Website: walmart
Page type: store-pickup
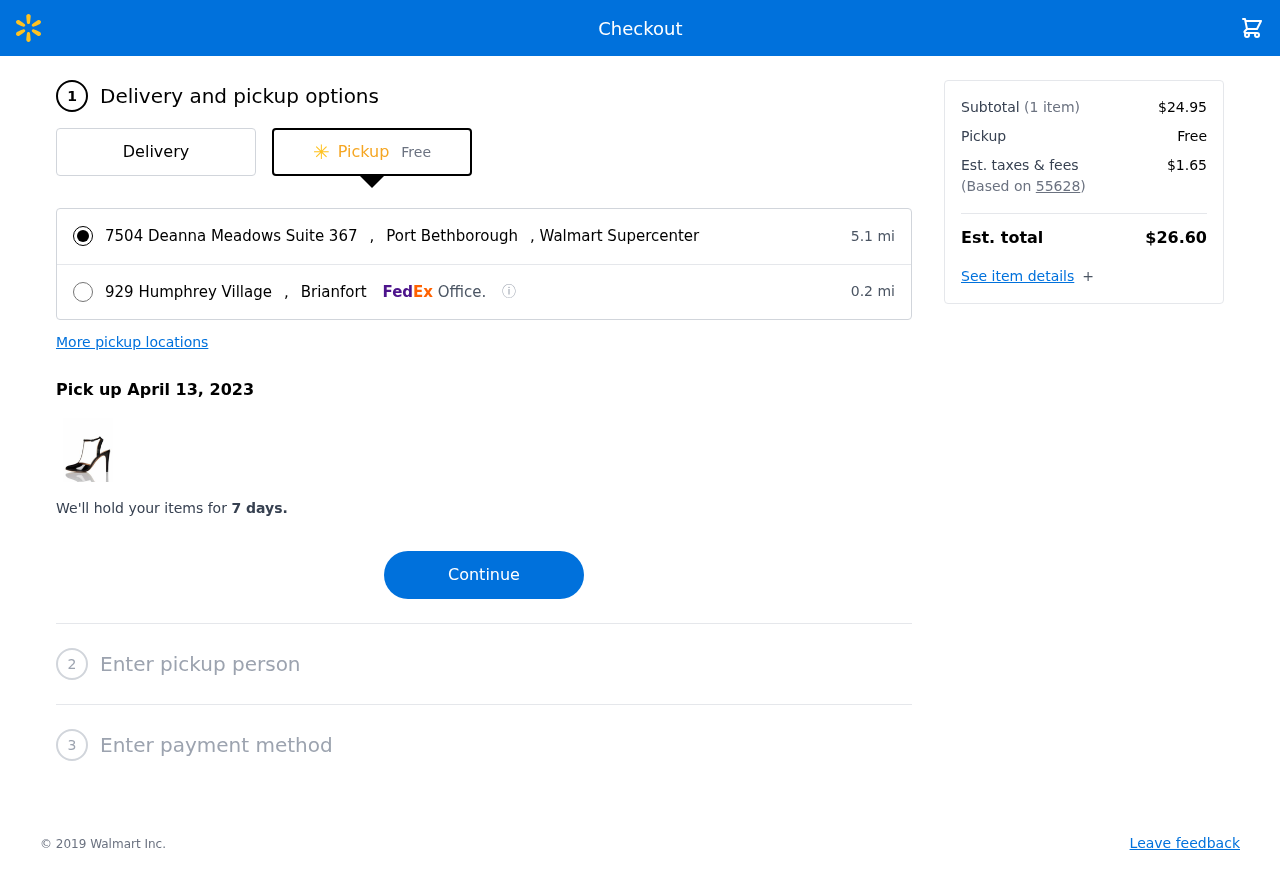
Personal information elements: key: PII_LOCATION1_CITY
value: Port Bethborough
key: PII_LOCATION1_STREET
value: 7504 Deanna Meadows Suite 367
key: PII_LOCATION2_CITY
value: Brianfort
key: PII_LOCATION2_STREET
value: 929 Humphrey Village
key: PII_POSTCODE
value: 55628
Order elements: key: ORDER_DELIVERY_DATE
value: Pick up April 13, 2023
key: ORDER_NUM_ITEMS
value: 1
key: ORDER_SUBTOTAL
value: $24.95
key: ORDER_TAX
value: $1.65
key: ORDER_TOTAL
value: $26.60